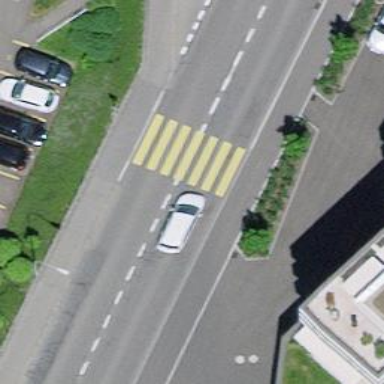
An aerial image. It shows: Uncontrolled zebra crossing on the road.